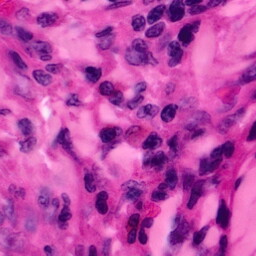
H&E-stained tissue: Pancreatic